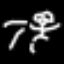
Label: angel